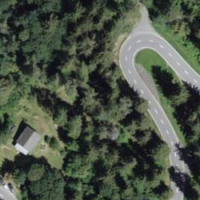
EUNIS habitat code: 44
Species observed at this site:
Sorbus aucuparia